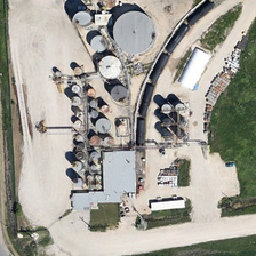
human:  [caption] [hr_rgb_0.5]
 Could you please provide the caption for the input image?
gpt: Large lawns and small houses near the reservoir.

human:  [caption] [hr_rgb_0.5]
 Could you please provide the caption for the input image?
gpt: Many oil tankers are on the roadside.

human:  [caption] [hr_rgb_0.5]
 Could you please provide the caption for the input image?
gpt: Many oil tankers are on the side of the road.

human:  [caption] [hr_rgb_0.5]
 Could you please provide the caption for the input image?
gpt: The big lawn and the small house beside the reservoir.

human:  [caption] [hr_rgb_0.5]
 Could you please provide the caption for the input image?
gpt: many storage tanks are near some green meadows and a road with cars .